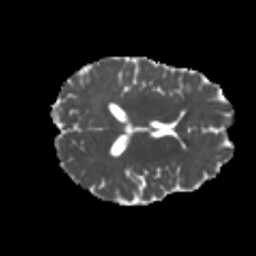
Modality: MD
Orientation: axial
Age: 22
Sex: male
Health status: healthy
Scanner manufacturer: philips
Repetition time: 7.388 s
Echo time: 0.08599 s